Question: I am writing a lex program. The objective of this problem is that I enter a string Exemple Name@PhoneNumber also the first letter in the name should be uppercase letter
'''
letterMin ([a-z])
letterMaj ([A-Z])
Letter ({letterMaj}({letterMin})*)
Number ([0-9])
Chaine ({letter}@({Number})*)
%%
{Chaine} printf("enter your chaine");
.* printf("Lexical Error");
%%
int yywrap(){return 1;}
main ()
{
yylex ();
}
'''

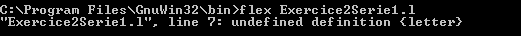
Answer: When it comes to symbol names, case is important. You want something like this:
'''
letterMin ([a-z])
letterMaj ([A-Z])
letter ({letterMaj}({letterMin})*)
Number ([0-9])
Chaine ({letter}@({Number})*)
'''